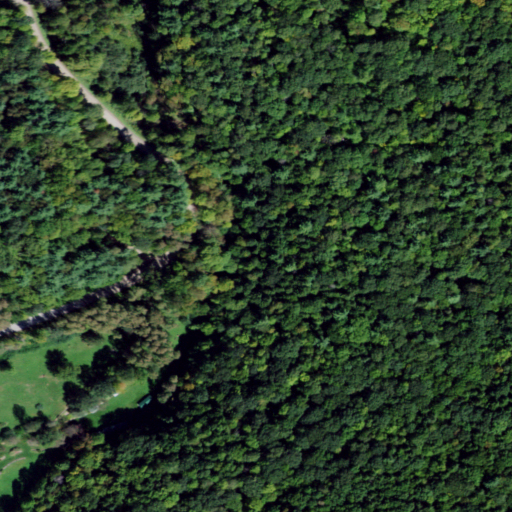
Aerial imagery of cliff(s) in New York named Point O'Rocks containing mixed forest, evergreen forest, deciduous forest, open development, pasture, and low intensity development